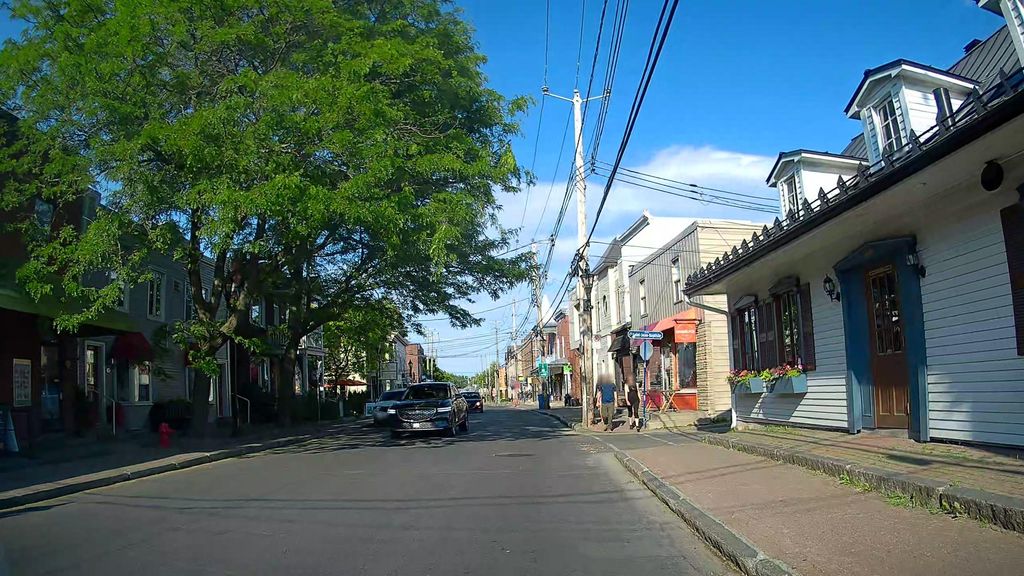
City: montreal